Question: I created a '*.sdf' file with password protected using Visual Studio, worked fine. I insert some data and I tried read using Visual Studio SQL editor, but when I went to the C # code that did not work.
I tried the following:
'''
using System;
using System.Data.SqlServerCe;
class Program
{
static void Main(string[] args)
{
var conStr = @"data source=C:\path\db.sdf; password=<...>";
SqlCeConnection con = new SqlCeConnection(conStr);
con.Open();
SqlCeCommand cmd = con.CreateCommand();
cmd.CommandText = "select * from Cookies";
cmd.CommandType = System.Data.CommandType.TableDirect;
cmd.Connection = con;
SqlCeDataReader result = cmd.ExecuteReader();
//...
con.Close();
}
}
'''
I getting the following error:
'The specified table does not exist. [ select * from Cookies ]'
The table structure

This returns false. Someone can point my mistake?
Thanks in advance.
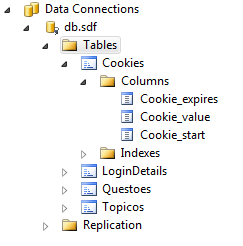
Answer: Your problem is that you're specifying 'System.Data.CommandType.TableDirect'.
When you change your code to use the following, you'll avoid the error you're seeing.
'''
cmd.CommandType = System.Data.CommandType.Text;
'''
You can even exclude setting the 'CommandType' property, as 'Text' is the default.
'TableDirect' is an OLEDB legacy command type. Don't use it unless your command is only a table or view name. Internally, the command object will construct a 'SELECT * FROM' statement, selecting all fields and all records from the specified table or view.